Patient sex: F
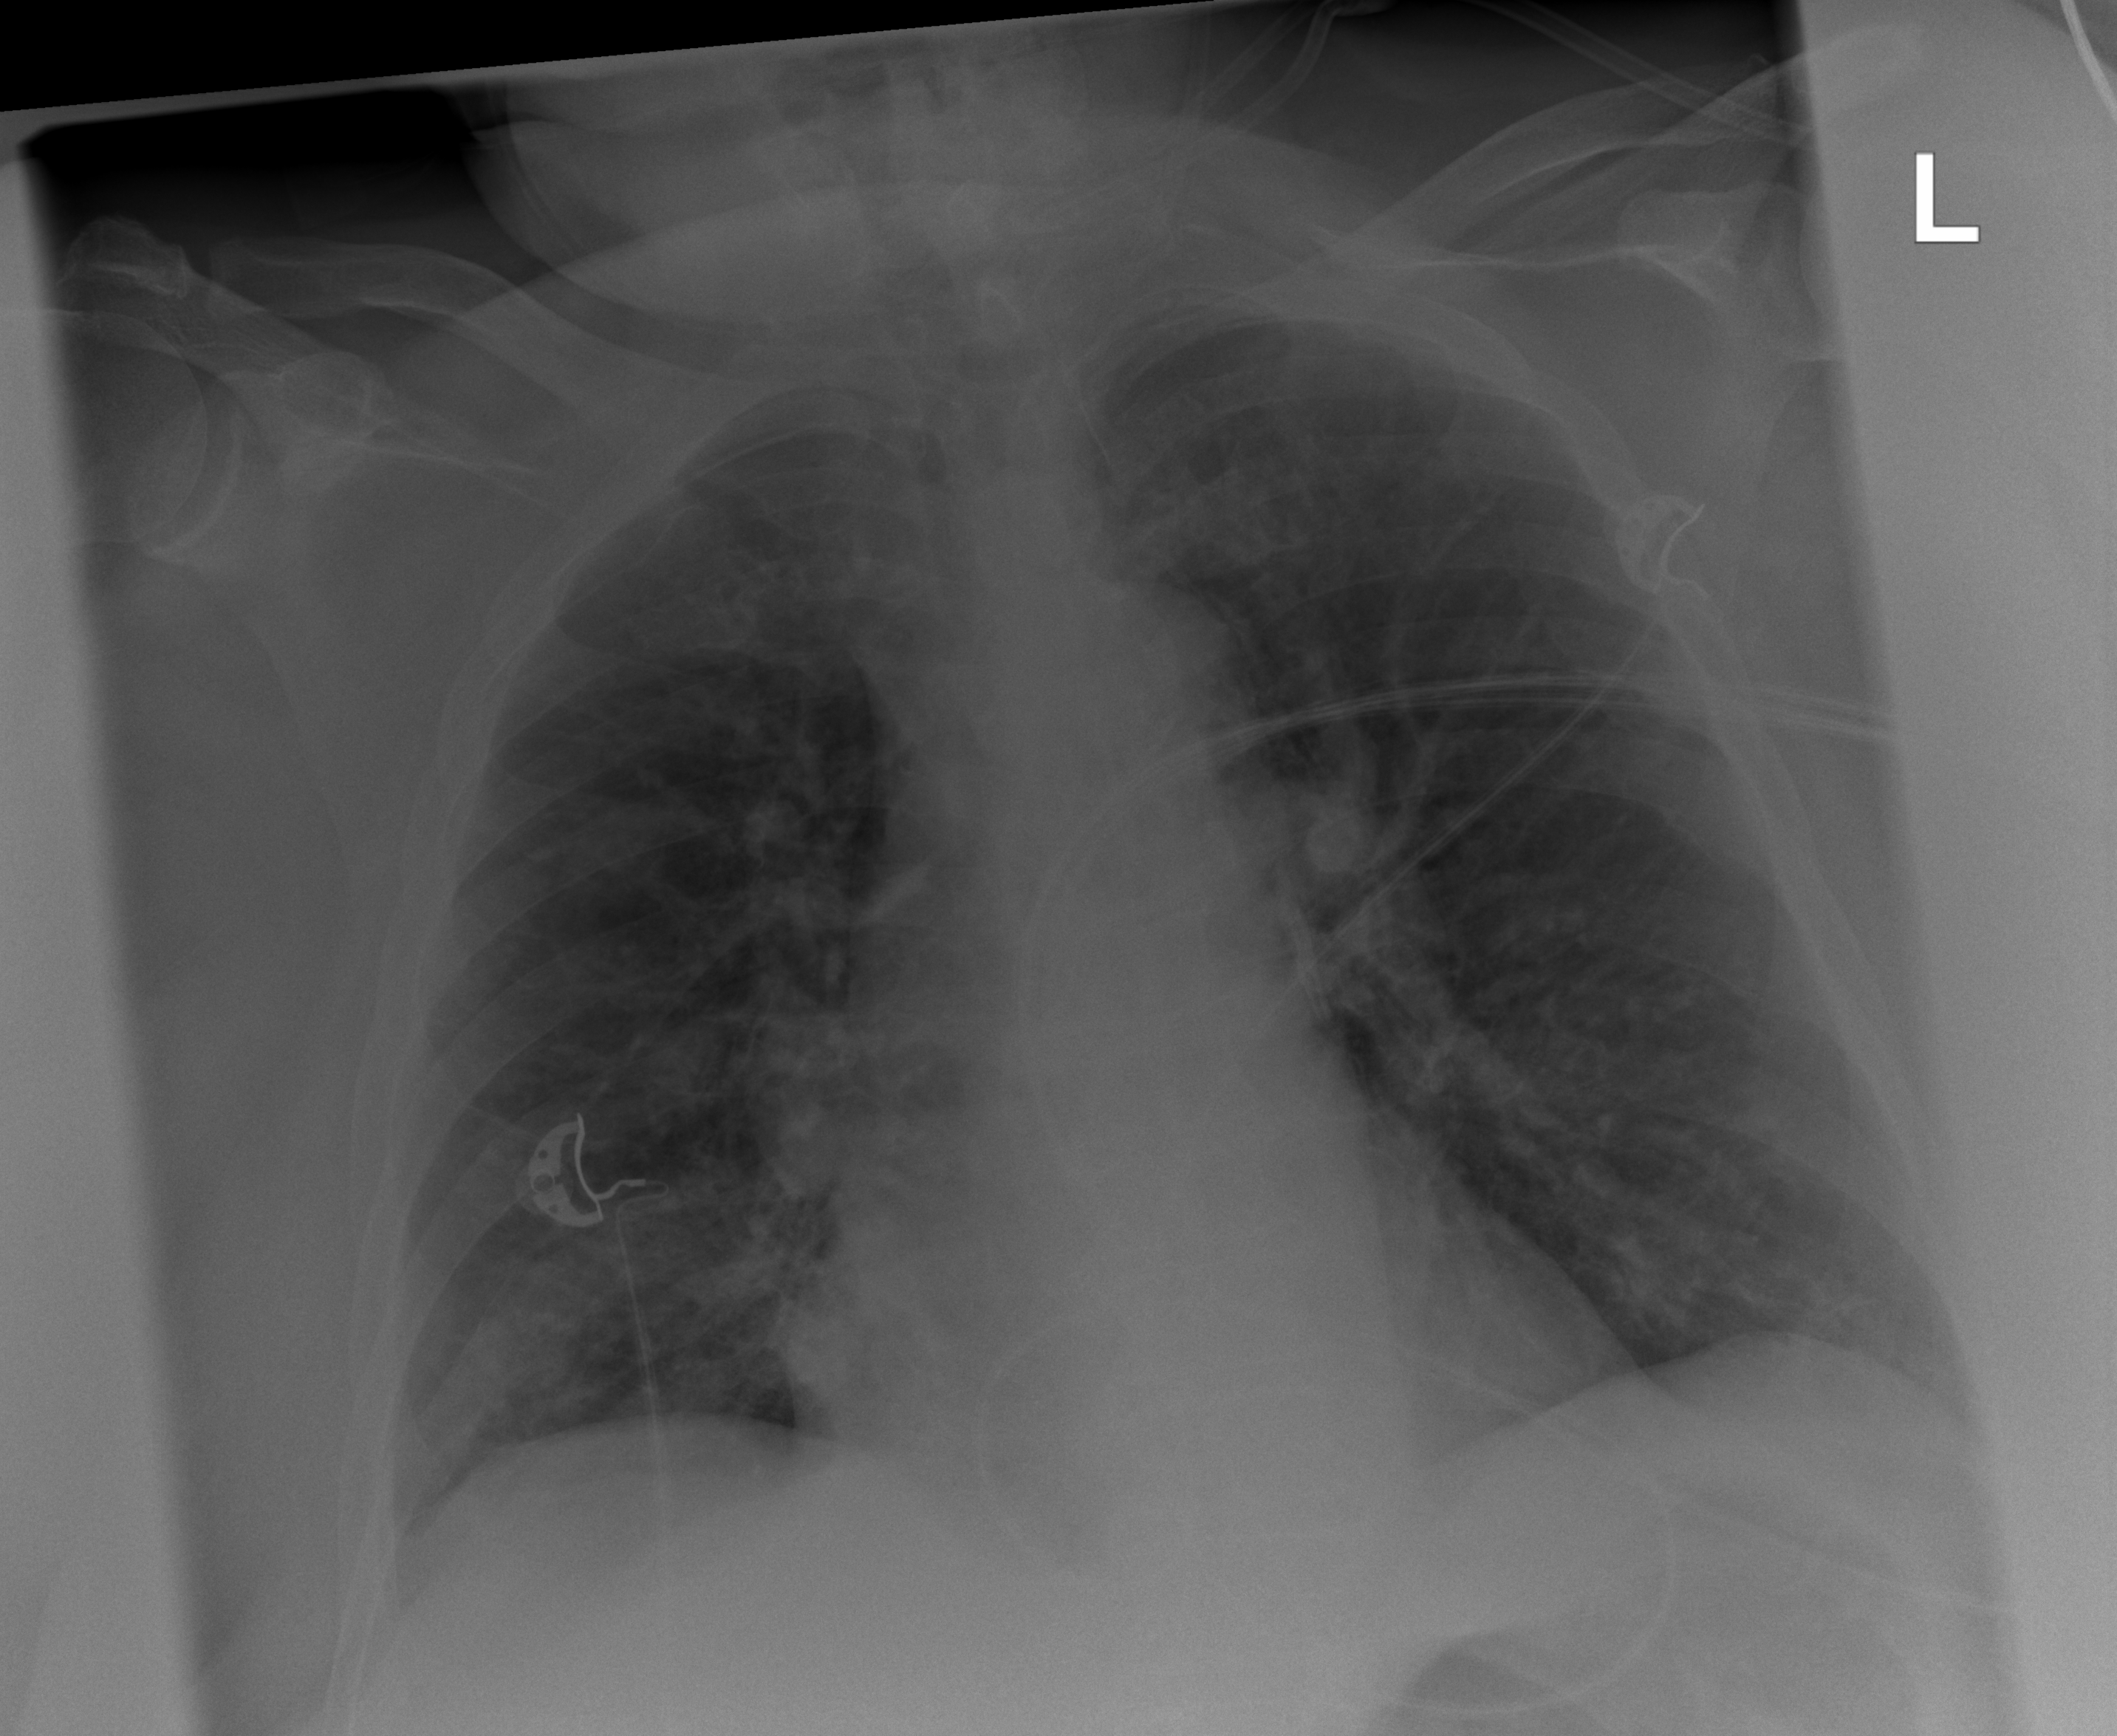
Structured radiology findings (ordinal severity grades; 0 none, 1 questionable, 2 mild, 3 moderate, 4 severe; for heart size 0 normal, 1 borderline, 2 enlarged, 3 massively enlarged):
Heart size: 0
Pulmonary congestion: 2
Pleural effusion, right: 2
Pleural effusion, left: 0
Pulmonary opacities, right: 2
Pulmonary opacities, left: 0
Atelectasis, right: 2
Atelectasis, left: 0